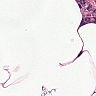
Metastatic tissue present: no